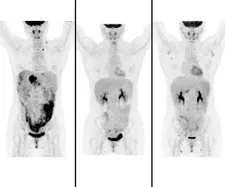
The PET-CT images for evaluating the treatment response. Left cervical lymph node.
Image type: radiology (spect)